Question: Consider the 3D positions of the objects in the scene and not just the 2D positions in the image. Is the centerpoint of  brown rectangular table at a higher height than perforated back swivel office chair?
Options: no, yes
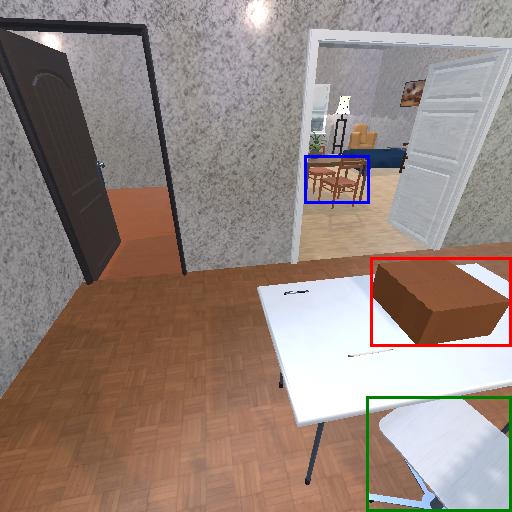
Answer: no